Aerial crown-view tile of a tropical tree (Barro Colorado Island, Panama), acquired 20241216:
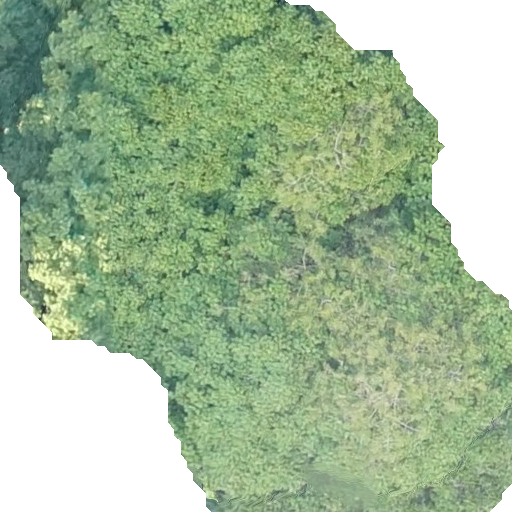
Species: Tachigali panamensis
GBIF accepted scientific name: Tachigali panamensis
Crown area: 353.497 m²